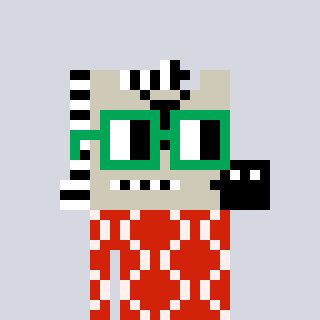
a pixel art character with square green glasses, a zebra-shaped head and a red-colored body on a cool background